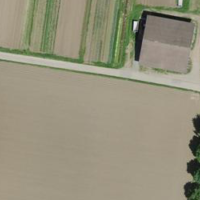
EUNIS habitat code: 52
Species observed at this site:
Cichorium intybus